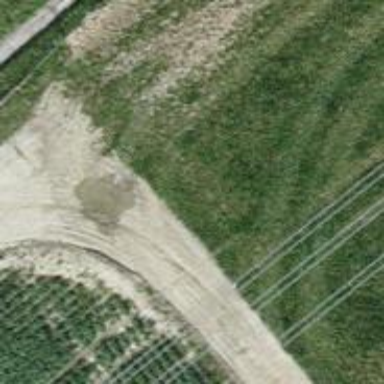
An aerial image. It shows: Track with compacted grade1 surface.